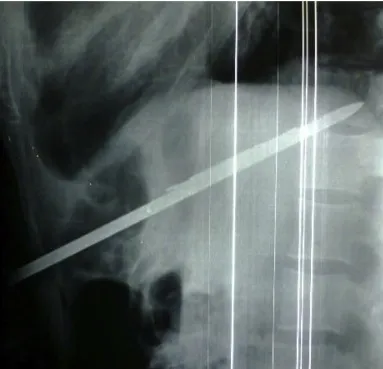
Profil) showing the harpoon entry in sub xyphoid, ending in the D11 vertebral body.
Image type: radiology (x_ray)